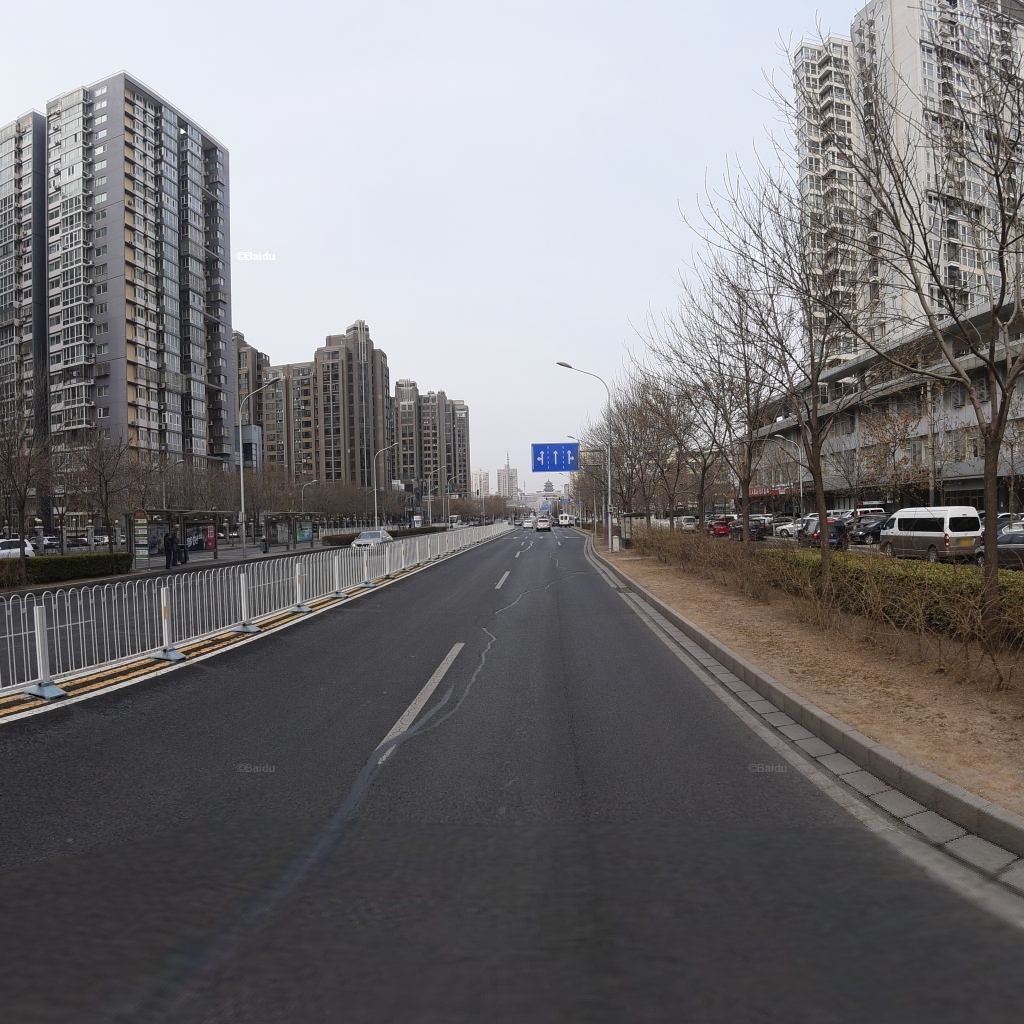
Region: Xicheng
Road damage annotations: longitudinal patch, longitudinal patch, longitudinal patch